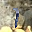
Label: 1